Question: Consider the manually drawn red arrow in this graph:

I want to tell graphviz to draw an arrow like that, although the particular path is not important. The important thing is that the existing graph not change at all. Essentially, I want to instruct graphviz to
1. Draw a certain graph
2. Keeping that graph fixed, add a new edge to it
Is this possible?
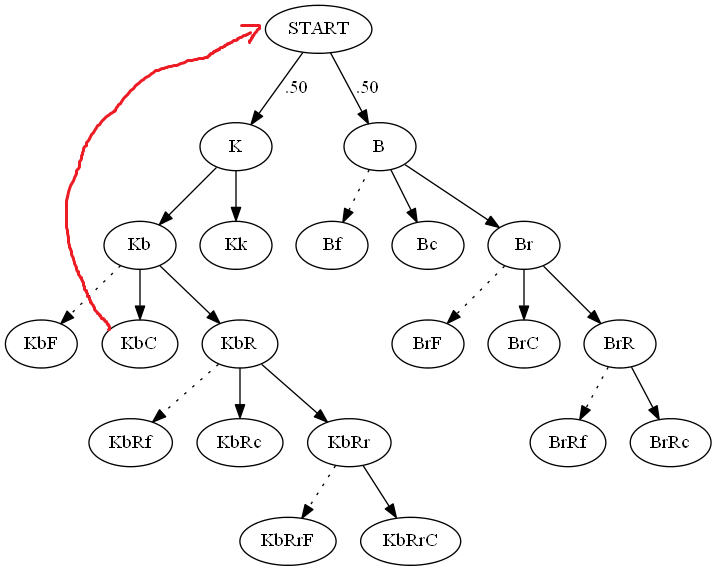
Answer: Yes, it should be possible.
If you have a certain graph (e.g. 'data.dot') and run this file through 'dot' without specifying an output format, 'dot' will output a dot file with added coordinates (attribute 'pos' for nodes and edges). If you save this output ('dot data.dot > data_pos.dot') you can add your new edge to it and you can generate your two output files.
You might have to enlarge the bounding box 'graph [bb="..."];' for the new edge not to mess with positions tho.